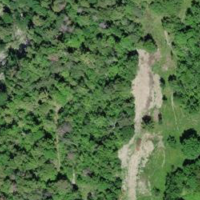
EUNIS habitat code: 44
Species observed at this site:
Orchis militaris